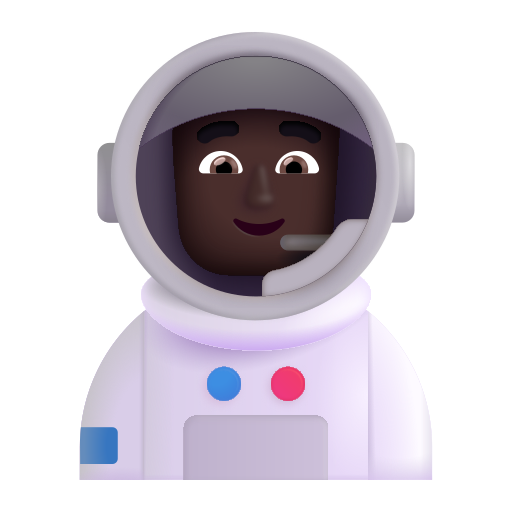
man astronaut color dark